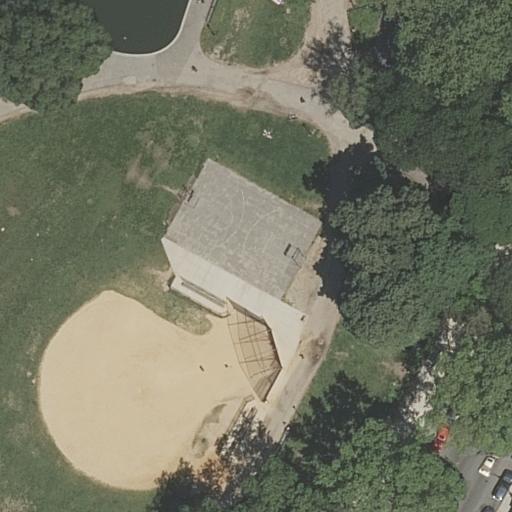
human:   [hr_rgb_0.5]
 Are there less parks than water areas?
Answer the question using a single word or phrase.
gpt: no

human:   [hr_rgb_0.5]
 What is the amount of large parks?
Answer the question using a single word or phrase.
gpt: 1

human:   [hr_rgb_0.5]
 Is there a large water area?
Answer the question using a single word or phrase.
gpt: no

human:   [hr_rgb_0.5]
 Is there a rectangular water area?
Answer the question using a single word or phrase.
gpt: no

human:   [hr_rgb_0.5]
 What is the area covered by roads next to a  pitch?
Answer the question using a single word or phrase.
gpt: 0m2

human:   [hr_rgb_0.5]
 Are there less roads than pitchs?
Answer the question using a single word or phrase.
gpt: no

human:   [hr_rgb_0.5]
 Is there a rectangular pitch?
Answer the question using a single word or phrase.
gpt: yes

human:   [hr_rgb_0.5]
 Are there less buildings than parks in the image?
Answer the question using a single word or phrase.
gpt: yes

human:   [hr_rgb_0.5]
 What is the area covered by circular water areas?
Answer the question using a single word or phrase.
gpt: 0m2

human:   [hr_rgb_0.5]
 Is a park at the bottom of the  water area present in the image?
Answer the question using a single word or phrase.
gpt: no

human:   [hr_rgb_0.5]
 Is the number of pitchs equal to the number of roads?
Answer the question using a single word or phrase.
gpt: no

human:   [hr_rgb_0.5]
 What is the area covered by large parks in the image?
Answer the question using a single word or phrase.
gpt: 10636m2

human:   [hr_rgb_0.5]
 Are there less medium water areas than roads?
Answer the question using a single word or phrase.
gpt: yes

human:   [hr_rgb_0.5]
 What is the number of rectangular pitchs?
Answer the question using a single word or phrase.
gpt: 1

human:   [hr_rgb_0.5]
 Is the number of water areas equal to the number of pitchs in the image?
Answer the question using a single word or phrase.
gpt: no

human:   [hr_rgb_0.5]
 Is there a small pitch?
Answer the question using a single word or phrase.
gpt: no

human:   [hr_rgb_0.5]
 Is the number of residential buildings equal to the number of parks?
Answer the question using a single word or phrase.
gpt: no

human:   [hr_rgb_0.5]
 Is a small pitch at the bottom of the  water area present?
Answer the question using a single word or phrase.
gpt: no

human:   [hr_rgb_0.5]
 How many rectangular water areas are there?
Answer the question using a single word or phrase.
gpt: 0

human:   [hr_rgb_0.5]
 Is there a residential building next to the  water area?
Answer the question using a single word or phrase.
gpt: no

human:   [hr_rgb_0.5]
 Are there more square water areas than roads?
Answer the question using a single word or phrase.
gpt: no

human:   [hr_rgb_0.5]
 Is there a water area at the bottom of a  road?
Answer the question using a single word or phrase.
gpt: no

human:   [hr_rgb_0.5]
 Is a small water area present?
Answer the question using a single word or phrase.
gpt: no

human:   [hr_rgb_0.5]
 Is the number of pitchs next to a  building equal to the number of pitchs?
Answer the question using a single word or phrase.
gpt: no

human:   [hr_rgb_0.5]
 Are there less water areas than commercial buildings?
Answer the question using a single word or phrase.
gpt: no

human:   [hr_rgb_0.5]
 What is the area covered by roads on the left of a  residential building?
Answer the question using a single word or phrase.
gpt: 0m2

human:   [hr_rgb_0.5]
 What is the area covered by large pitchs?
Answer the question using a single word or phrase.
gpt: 1879m2

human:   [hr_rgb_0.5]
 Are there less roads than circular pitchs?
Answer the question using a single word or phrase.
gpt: no

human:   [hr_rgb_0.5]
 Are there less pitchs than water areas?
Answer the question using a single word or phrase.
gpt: no

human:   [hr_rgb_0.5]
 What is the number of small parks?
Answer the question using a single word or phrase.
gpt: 0

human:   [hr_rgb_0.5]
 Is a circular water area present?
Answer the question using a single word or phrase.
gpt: no

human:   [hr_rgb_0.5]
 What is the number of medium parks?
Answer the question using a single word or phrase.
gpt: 0

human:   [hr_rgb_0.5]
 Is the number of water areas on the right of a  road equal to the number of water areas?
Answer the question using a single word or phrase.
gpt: yes

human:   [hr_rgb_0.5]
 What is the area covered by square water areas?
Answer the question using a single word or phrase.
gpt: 0m2

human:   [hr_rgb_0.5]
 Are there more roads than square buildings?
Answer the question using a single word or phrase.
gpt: yes

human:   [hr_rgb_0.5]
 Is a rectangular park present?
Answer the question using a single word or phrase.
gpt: yes